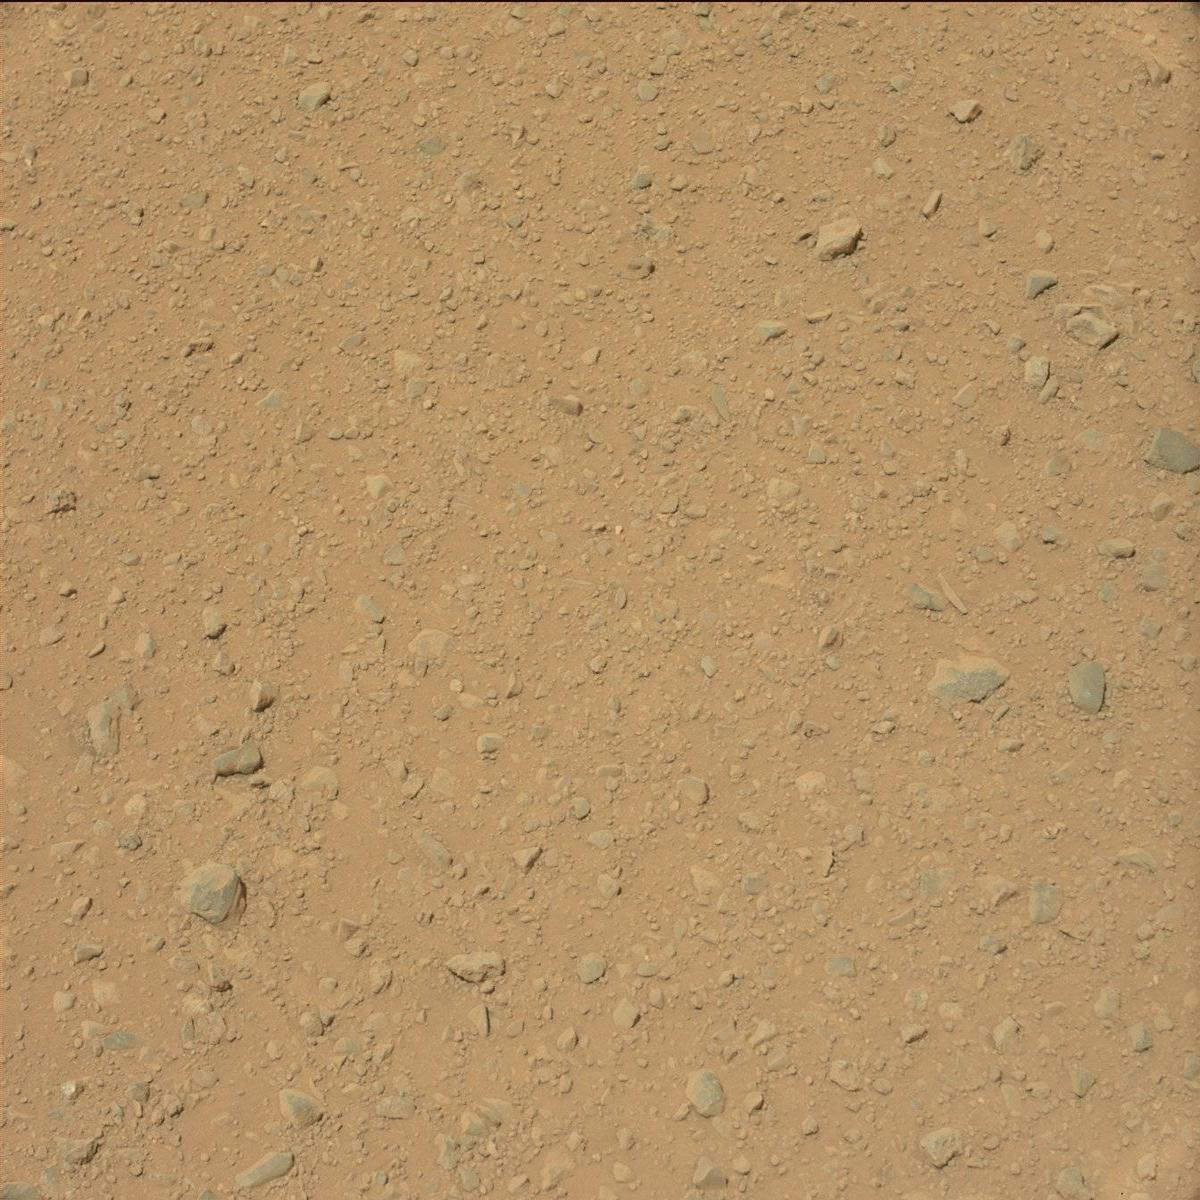
Terrain classes present: Bedrock, Sand / Soil